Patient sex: M
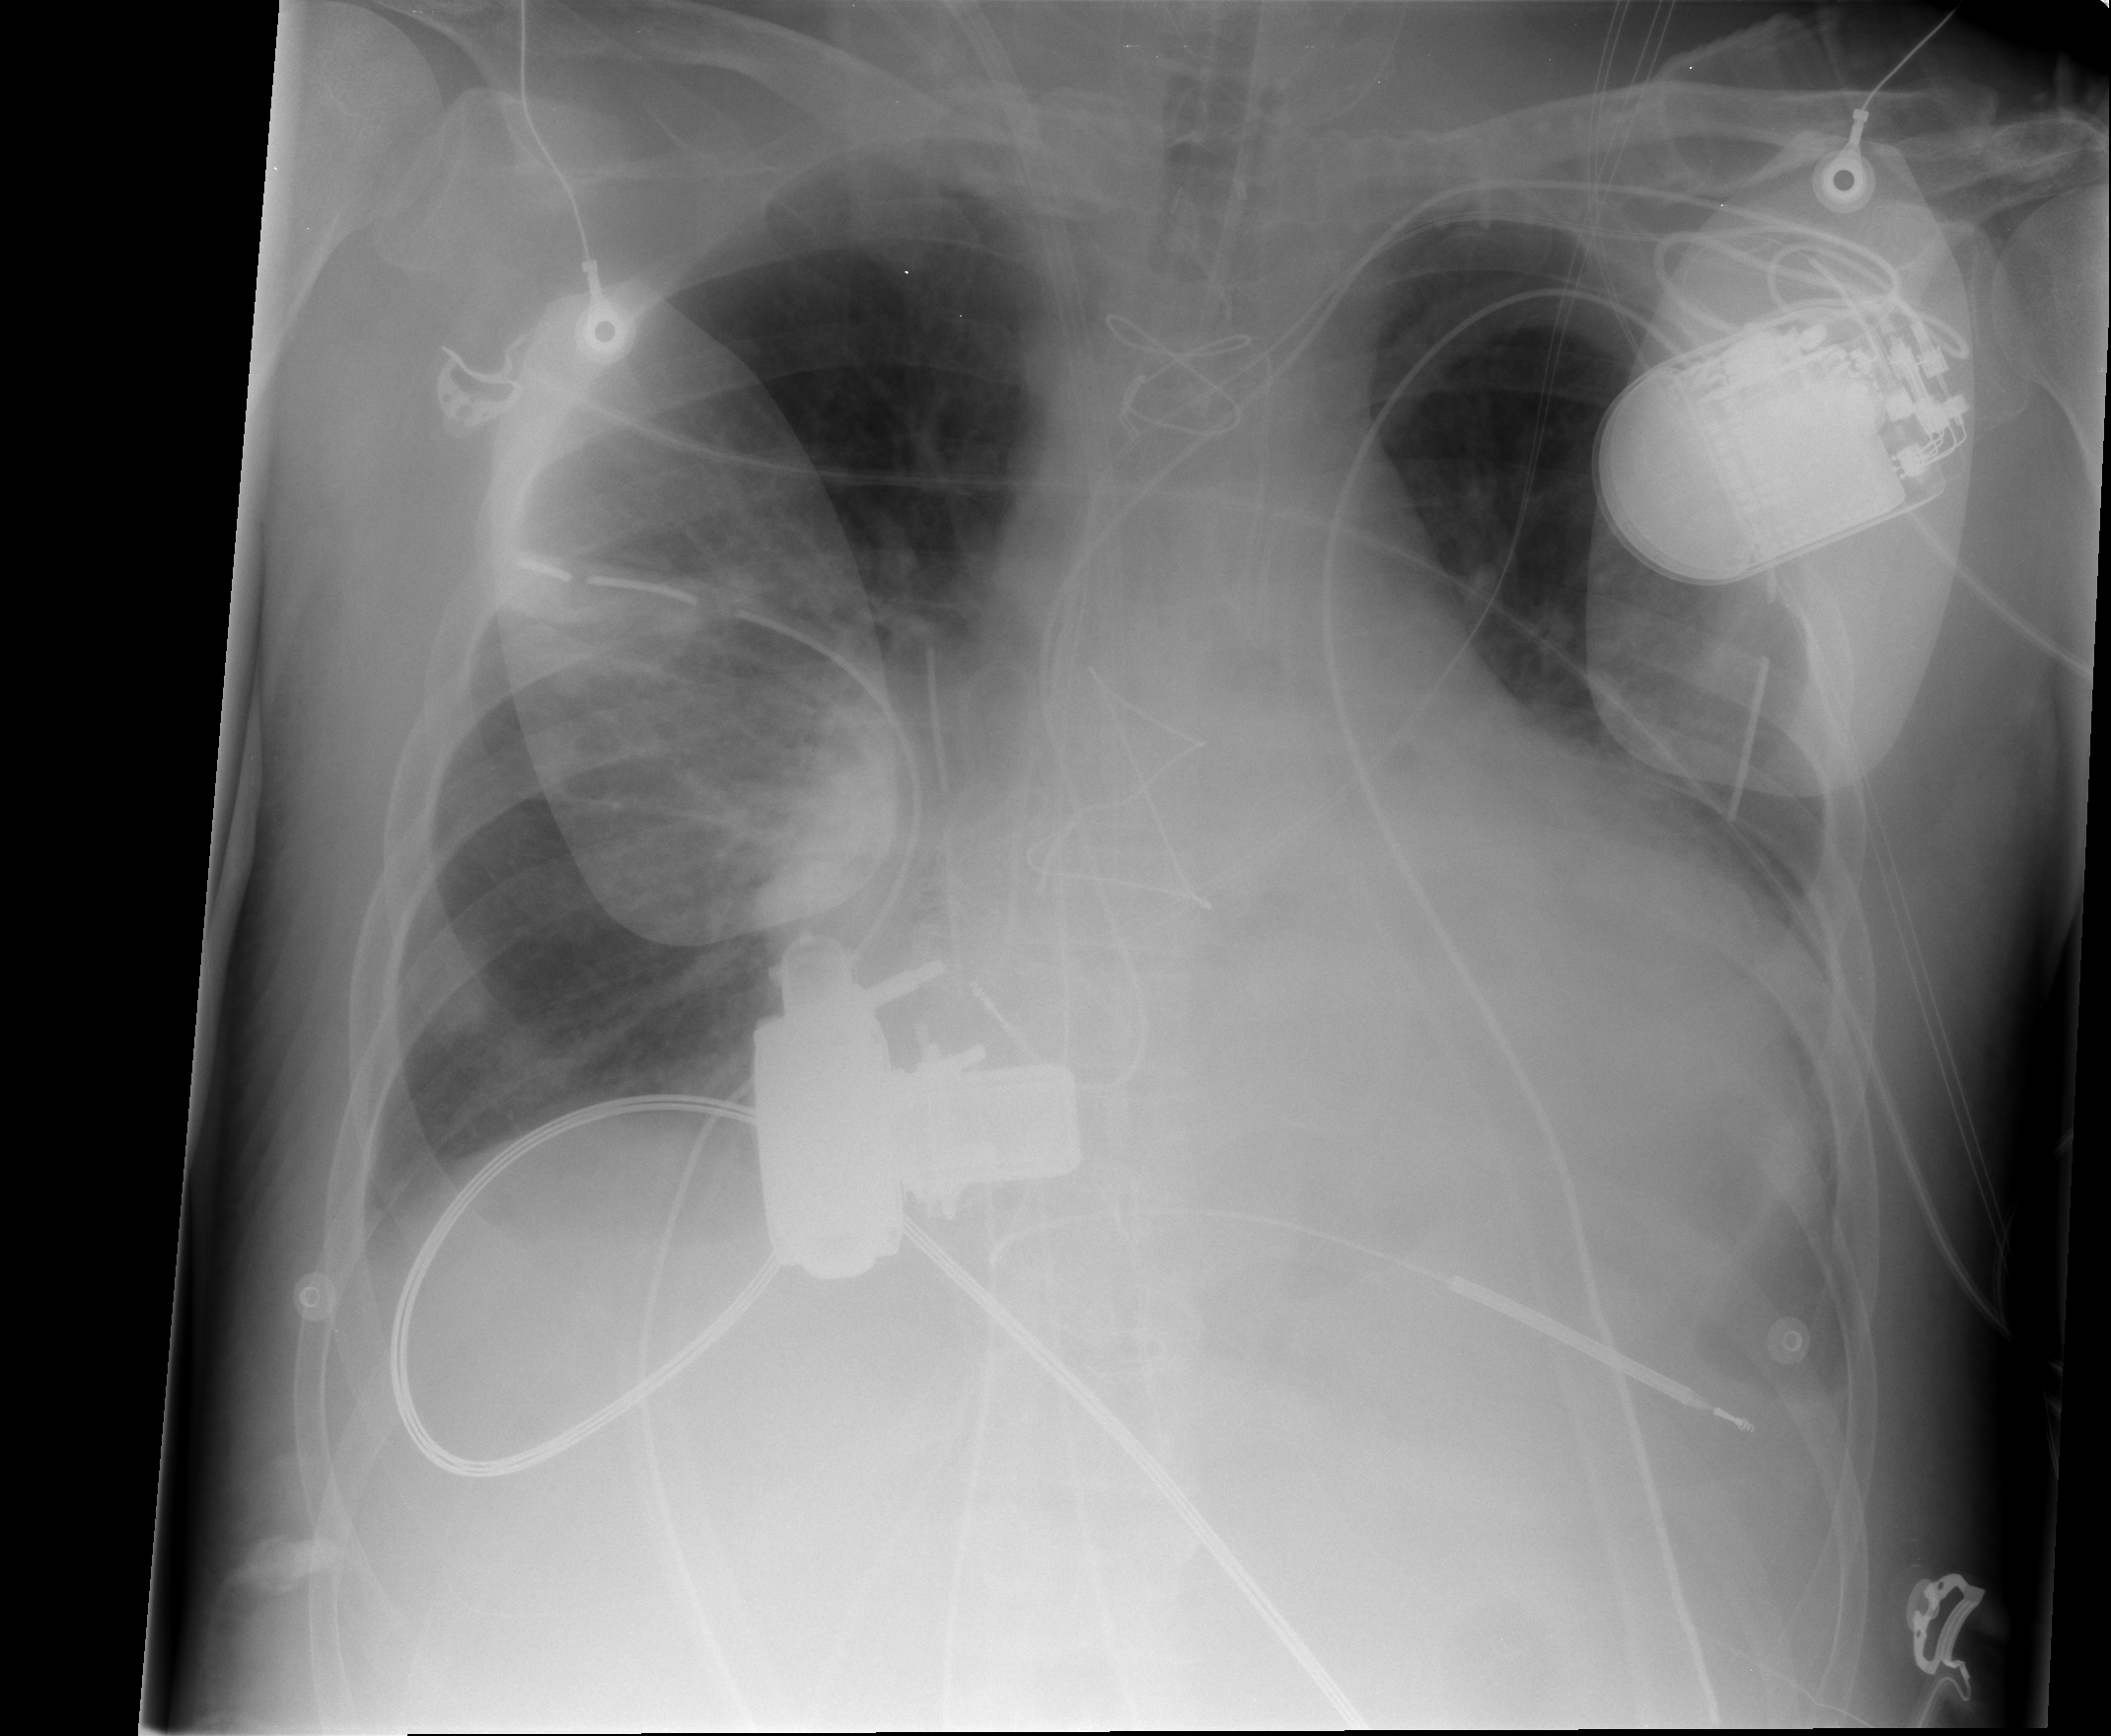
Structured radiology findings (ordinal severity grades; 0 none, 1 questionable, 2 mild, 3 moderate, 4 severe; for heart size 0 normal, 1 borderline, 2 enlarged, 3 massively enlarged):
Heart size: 3
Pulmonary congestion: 0
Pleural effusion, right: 1
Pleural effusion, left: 2
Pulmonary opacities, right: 0
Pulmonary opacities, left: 1
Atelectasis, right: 2
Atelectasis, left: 0